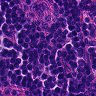
Metastatic tissue present: no